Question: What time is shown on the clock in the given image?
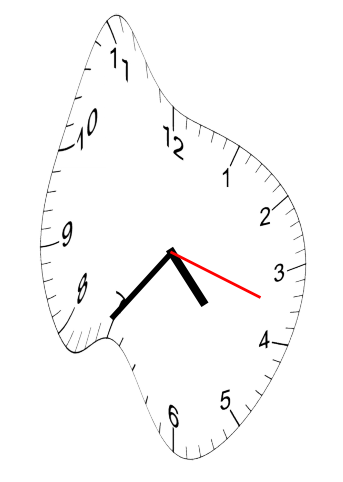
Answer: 04:36:18